Question:
I am trying to pass instance of object from "initial" view controller to "item1" and "item2". I would like to avoid subclassing 'UITabBarController' as it would make containment view controller know "too much".
Is there any good approach to do that using storyboards or code besides subclassing 'UITabBarController'?
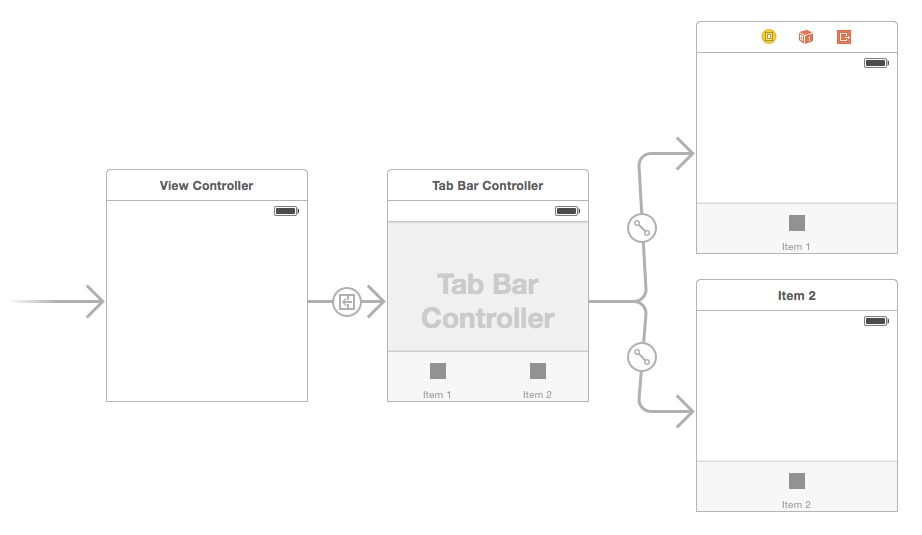
Answer: > I would like to avoid subclassing UITabBarController as it would make containment view controller know "too much".
You should subclass, and your subclass should implement a specific protocol for this purpose. Yhen, the containing VC only knows about that protocol and it's appropriate because it has that direct responsibility.